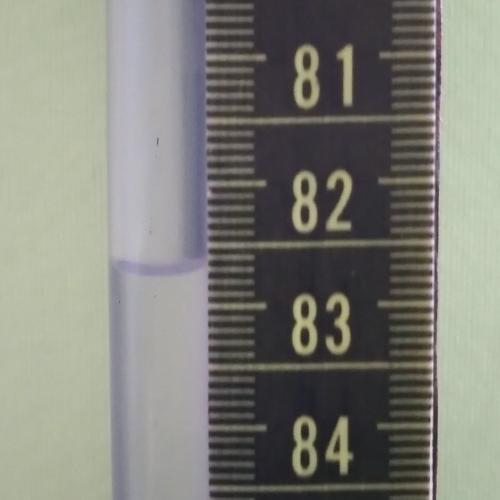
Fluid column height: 82.7 cm